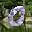
Label: 0